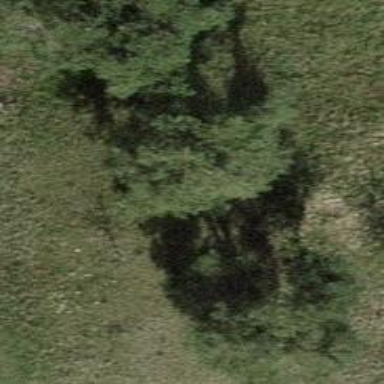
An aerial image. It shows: Evergreen needle-leaved tree.